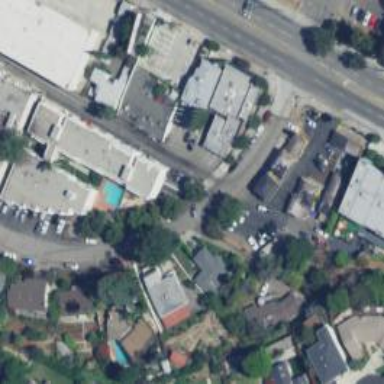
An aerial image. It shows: Motel.